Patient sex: M
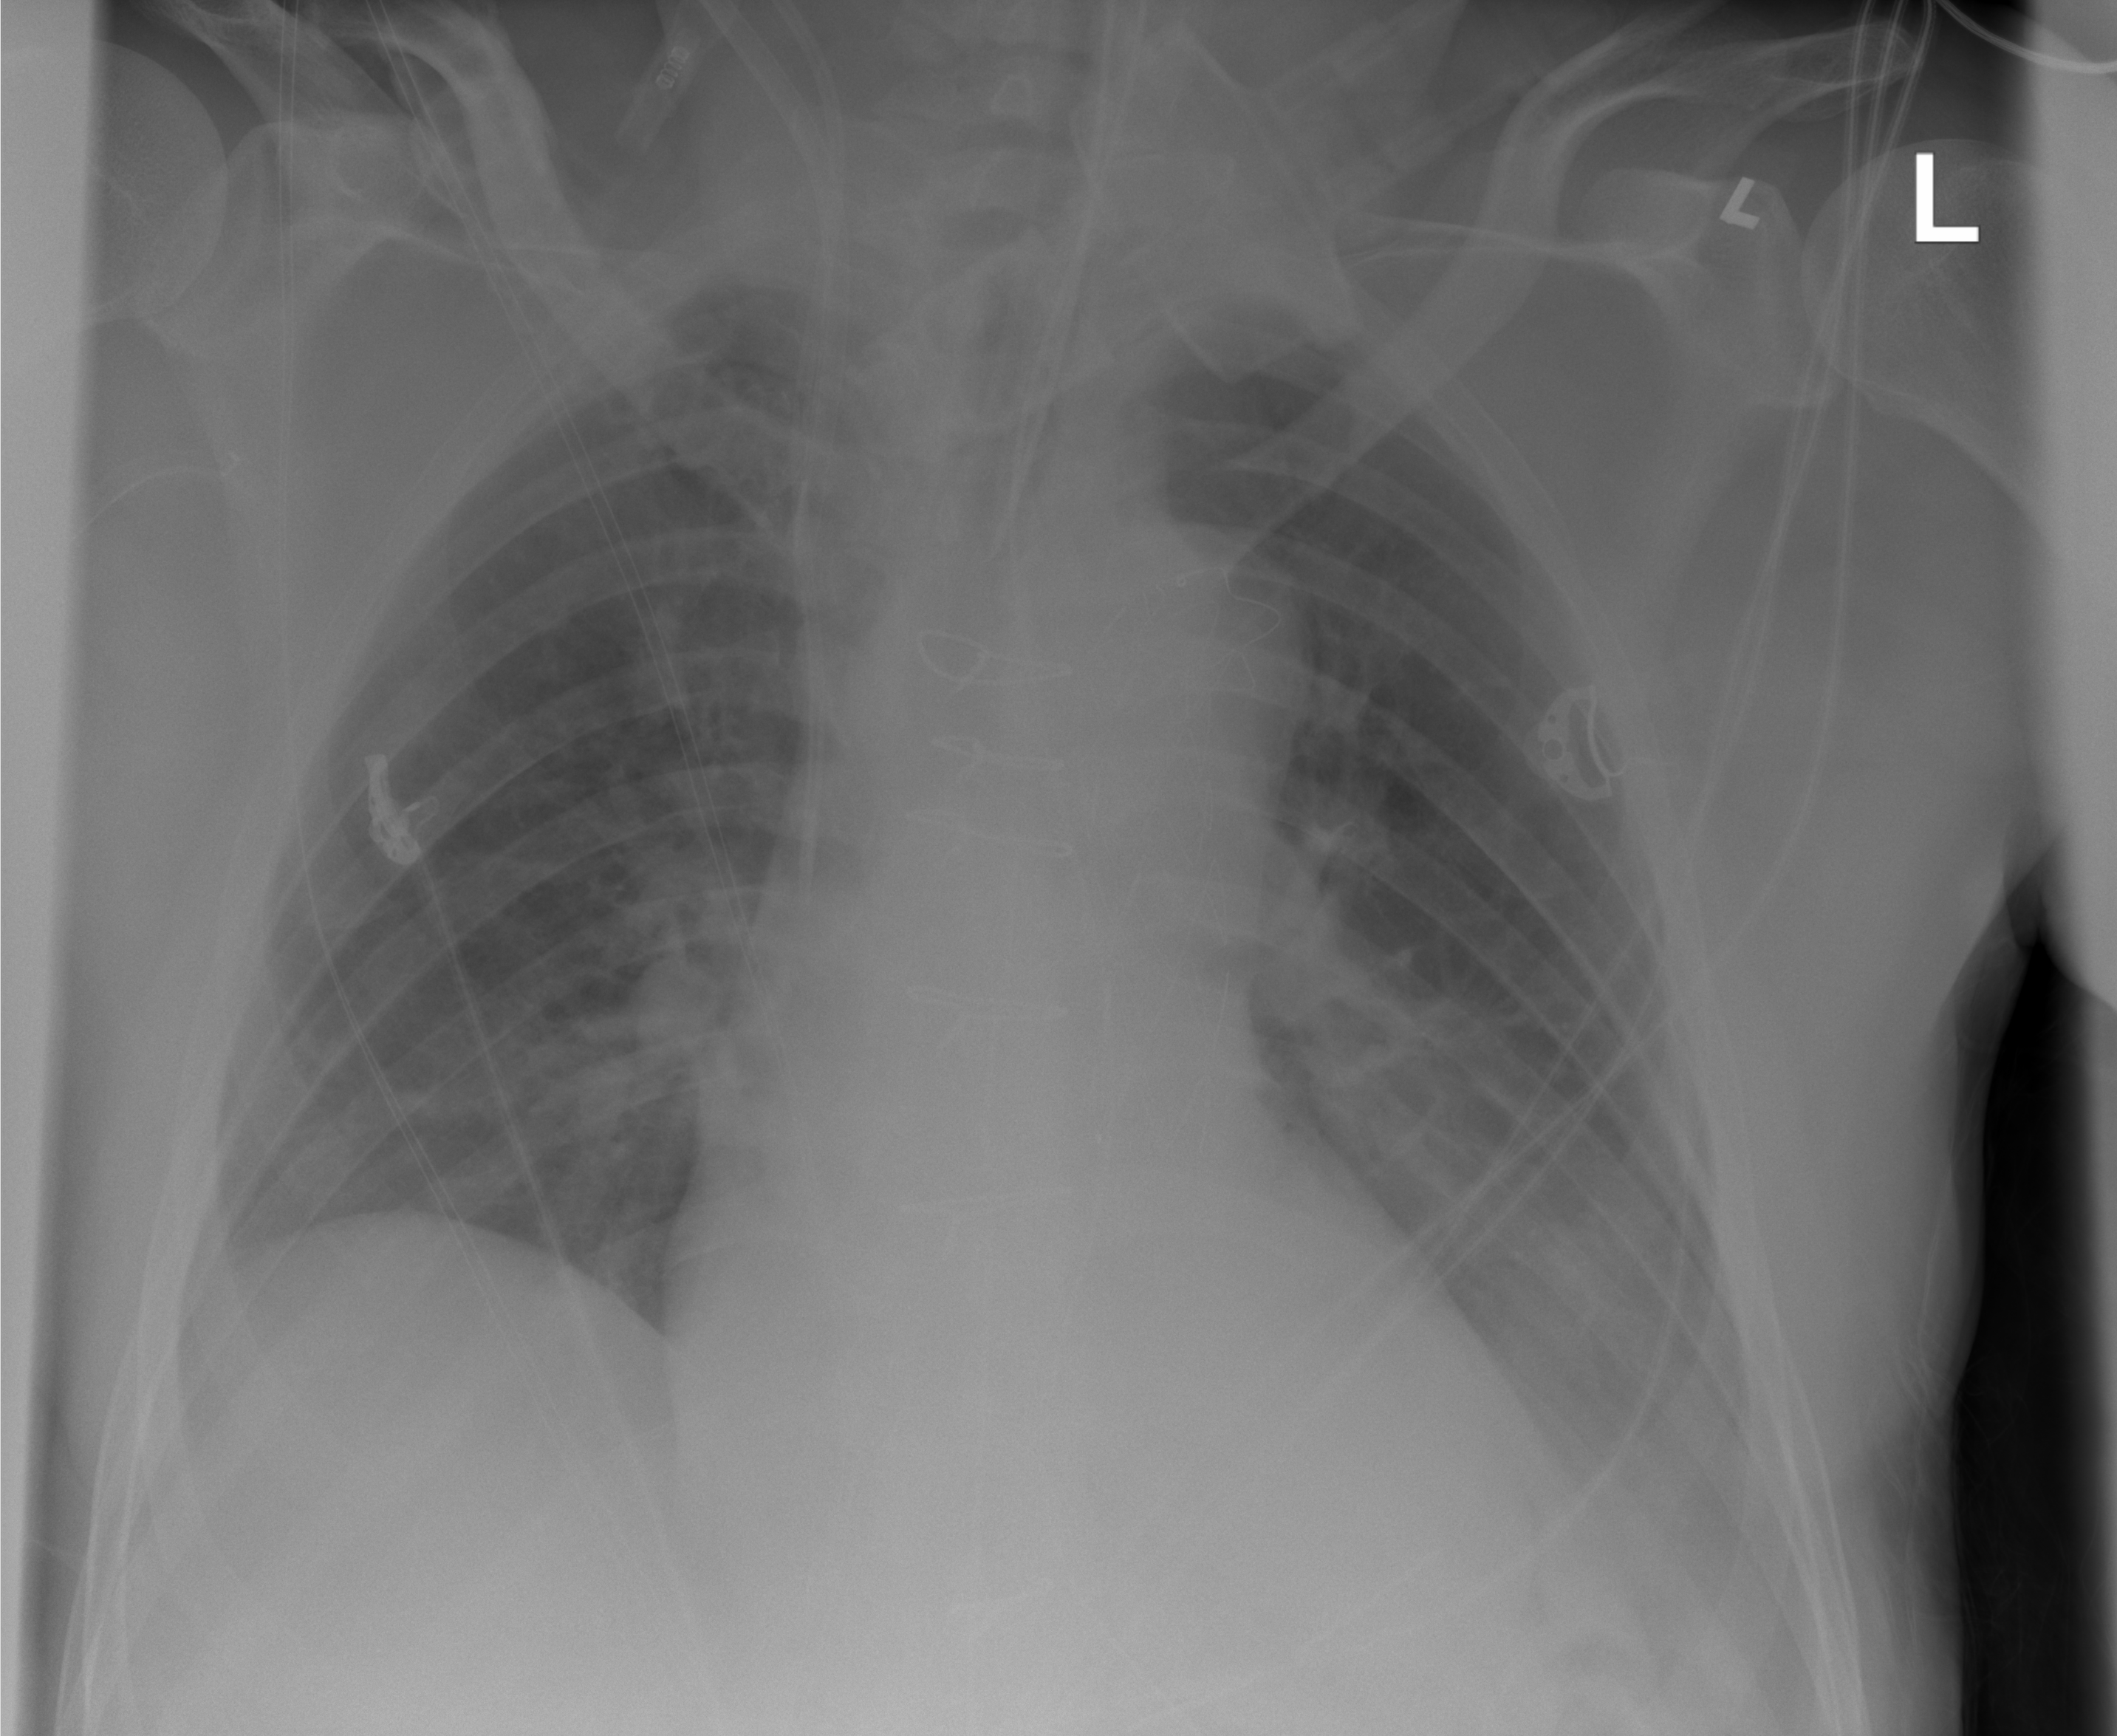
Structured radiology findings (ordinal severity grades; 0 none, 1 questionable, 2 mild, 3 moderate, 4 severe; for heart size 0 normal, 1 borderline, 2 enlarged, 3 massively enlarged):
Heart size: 1
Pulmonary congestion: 1
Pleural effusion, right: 2
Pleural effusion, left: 1
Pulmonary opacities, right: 1
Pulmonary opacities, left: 0
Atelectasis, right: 0
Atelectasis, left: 2